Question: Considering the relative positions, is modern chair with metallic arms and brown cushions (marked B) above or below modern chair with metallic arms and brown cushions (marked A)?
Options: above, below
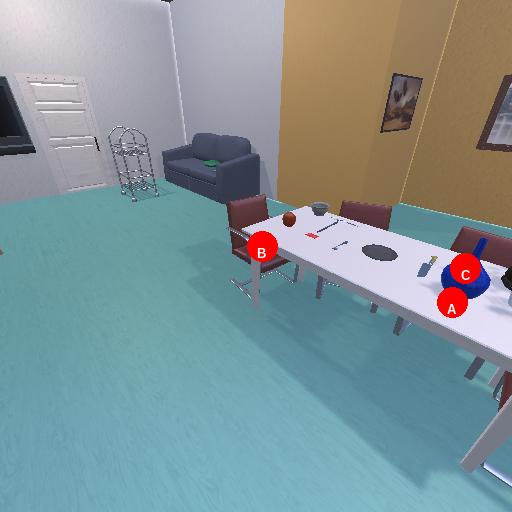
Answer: above